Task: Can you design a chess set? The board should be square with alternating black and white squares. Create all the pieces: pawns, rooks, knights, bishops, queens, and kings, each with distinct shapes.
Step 1688:
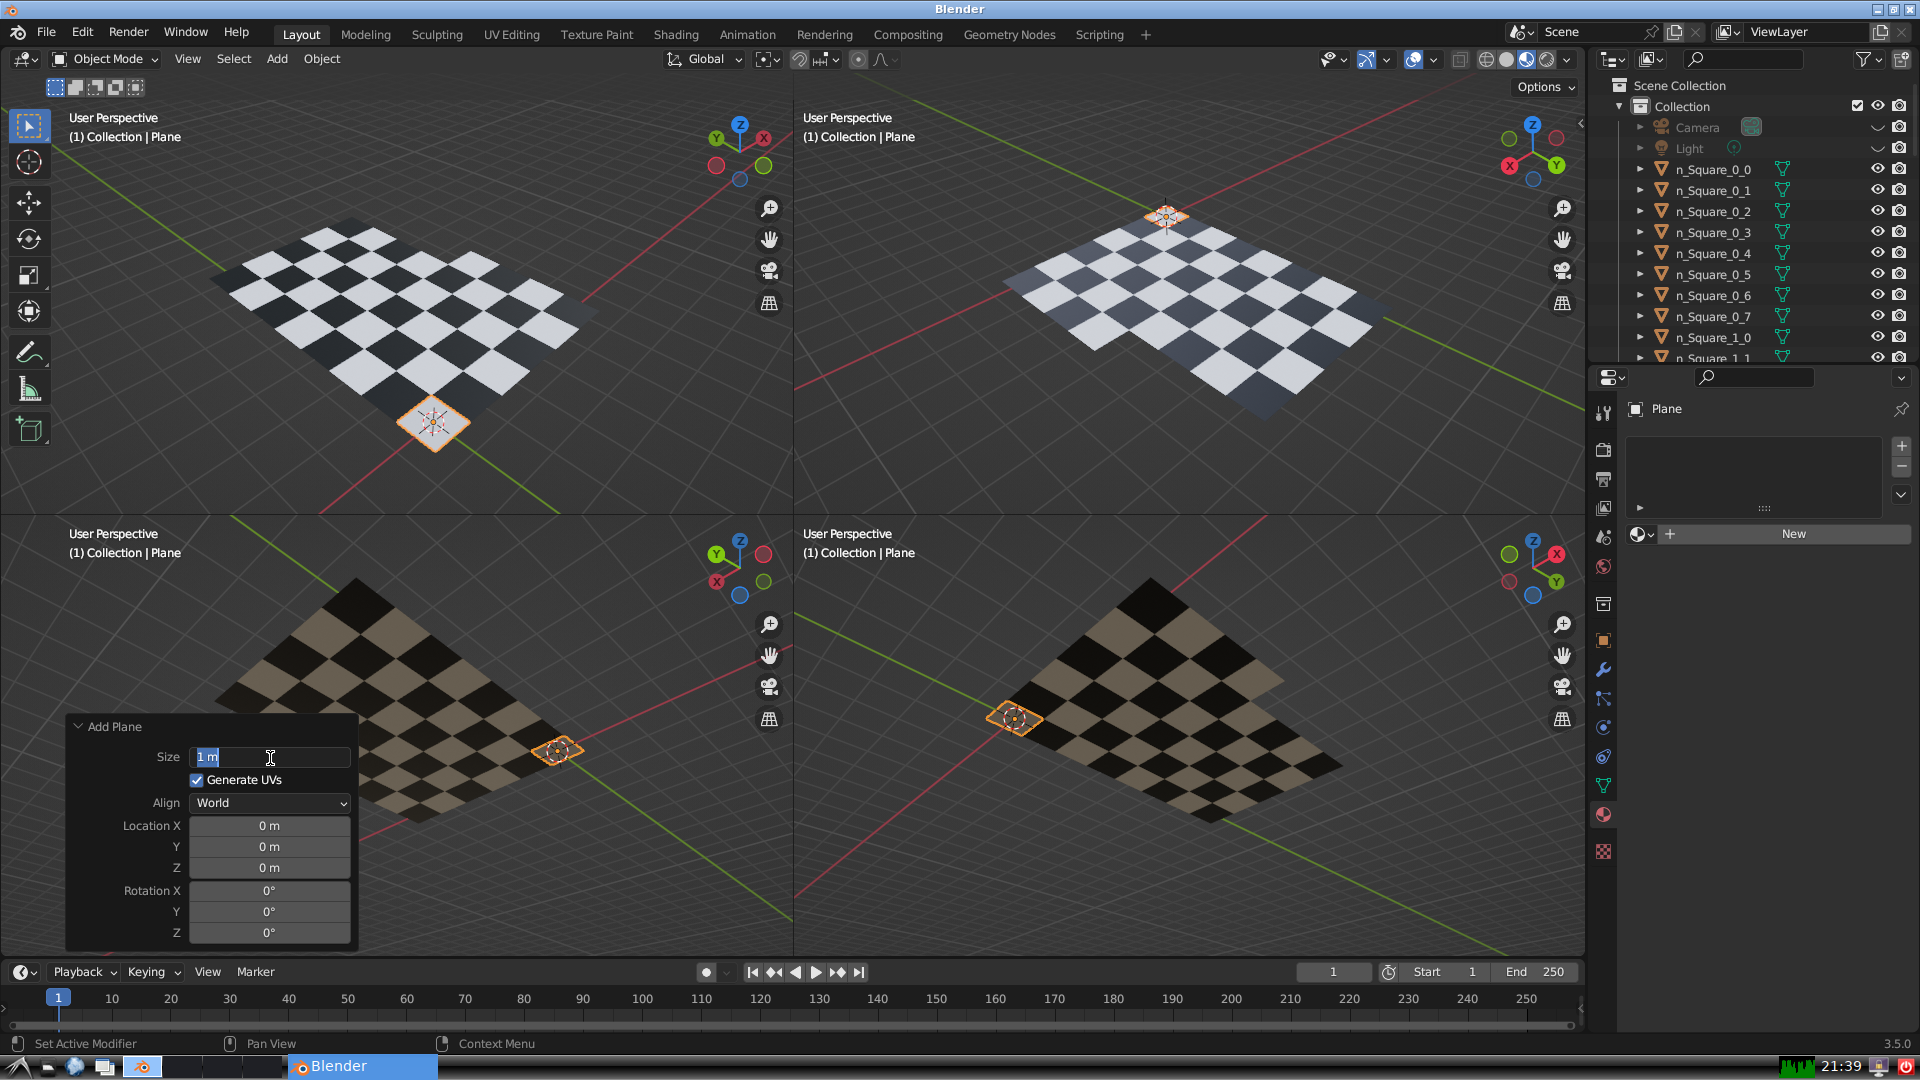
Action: input_text: 1.0